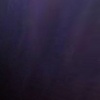
Label: space